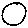
Label: circle